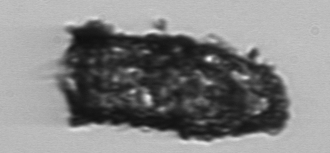
Label: Tintinnopsis